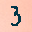
Label: 3